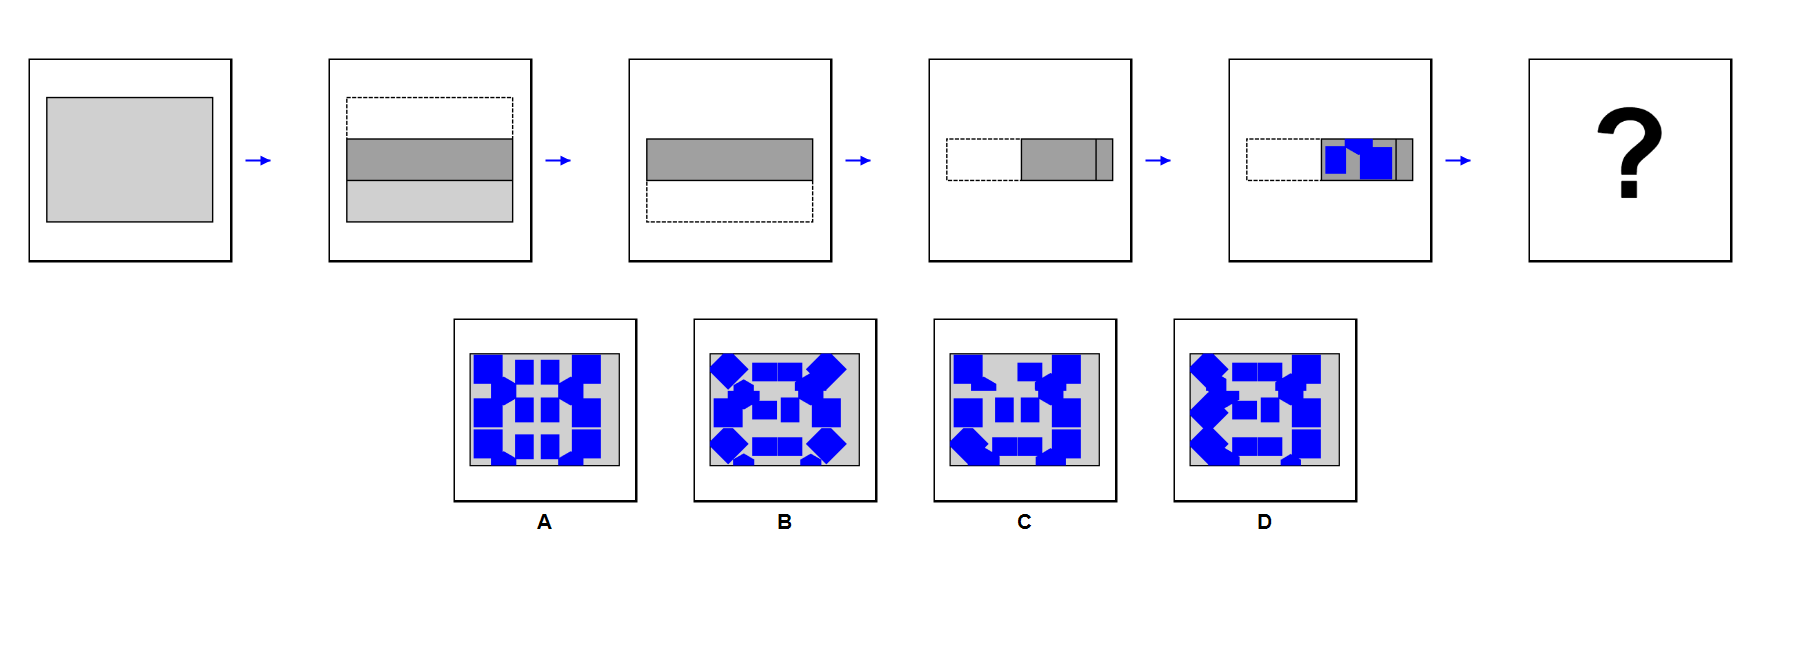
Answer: A